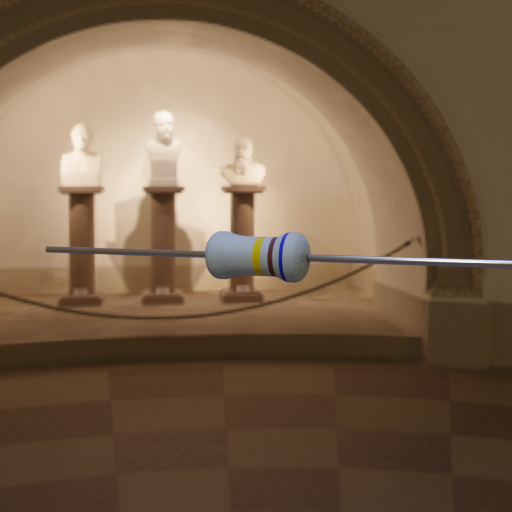
Resistor colour bands (in order): yellow, brown, blue